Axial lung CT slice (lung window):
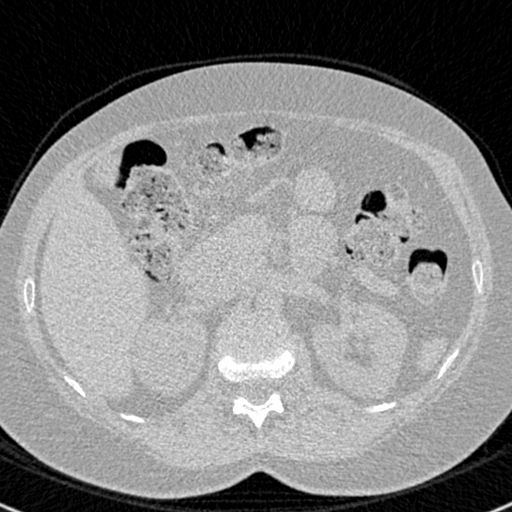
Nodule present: no